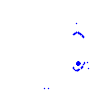
Particle: electron